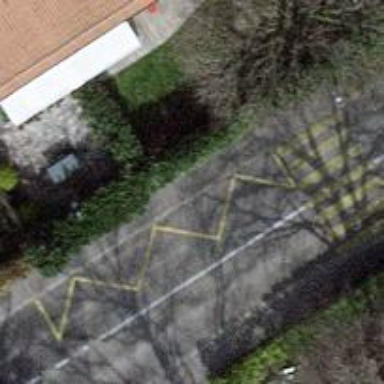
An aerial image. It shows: Bus stop along the road.